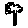
Label: tree